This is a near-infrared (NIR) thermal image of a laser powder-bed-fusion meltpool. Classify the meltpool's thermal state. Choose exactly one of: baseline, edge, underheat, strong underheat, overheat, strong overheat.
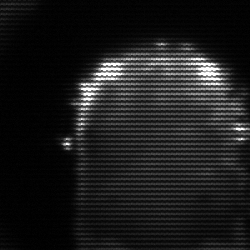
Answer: baseline